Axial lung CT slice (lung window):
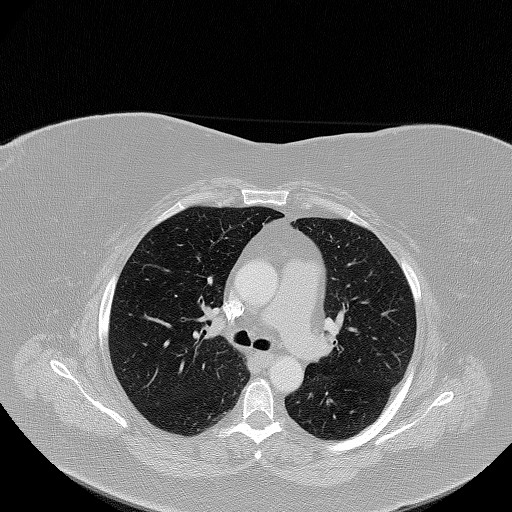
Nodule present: no